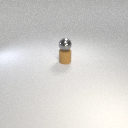
small brown rubber cylinder below small gray metal sphere